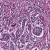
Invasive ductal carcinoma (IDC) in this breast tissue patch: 1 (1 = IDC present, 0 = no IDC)